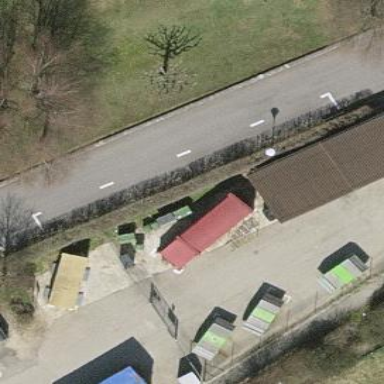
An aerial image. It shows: Recycling centre providing amenities for recycling.